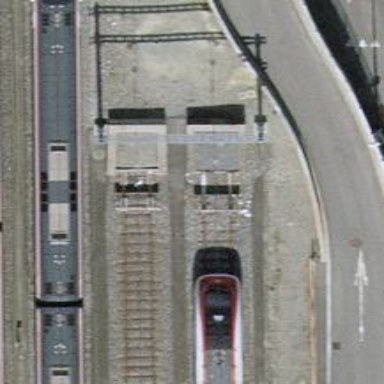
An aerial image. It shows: Railway buffer stop.